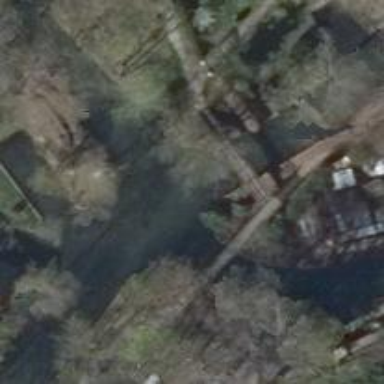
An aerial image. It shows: Path on bridge.